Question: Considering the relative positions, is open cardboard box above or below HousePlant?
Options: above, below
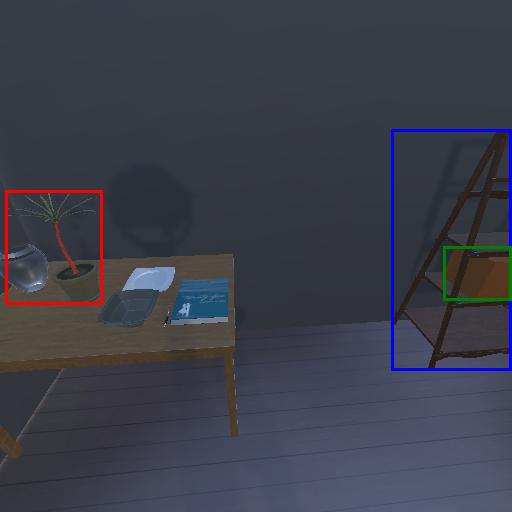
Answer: above